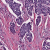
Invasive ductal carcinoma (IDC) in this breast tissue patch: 1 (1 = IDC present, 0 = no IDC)